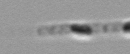
Label: Leptocylindrus